Question: I have detected existing arrows and shapes in an image and i want to know ,
how to determine where the arrow is coming from and going to , i have the starting and ending points of each arrow and x ,y,width, height of each other shape .
I tried calculating the slope of each arrow to extend the arrow and check if an intersection occurs but it is not giving good results .
I expected to know what shapes are connected to each arrow but some arrows are only connected with one shape .
'''
#Looping over detected shapes
for i in range(len(Shapes)-1,0,-1):
#Check if the shape is an arrow
if Shapes[i][4]=="Arrow":
points=Shapes[i][6]
StartX = points[0, 0, 0]
StartY = points[0, 0, 1]
Ind = np.argmax(points[:, :, 1])
MaxX = points[Ind, 0, 0]
Maxy = points[Ind, 0, 1]
#Calculating Line equation
m=(Maxy-StartY)/(MaxX-StartX)
b=StartY-m*StartX
#loop on every shape to check connected edges
for j in range(len(Shapes)-1,0,-1):
#Escape if it is an arrow
if Shapes[j][4] == "Arrow":
continue
#I use the x of the shape to calculate the y of the arrow
# x is the upper left corner of each shape
# check every y from range (X, X+Width of the shape )
x = Shapes[j][0]
while x<Shapes[j][0]+Shapes[j][2]:
y=m*x+b
x+=1
#if the calculated Y overlaps with the shape then it is
#connected to that shape
if y in range(Shapes[j][1]-100,Shapes[j][1]+Shapes[j][3]+100):
Shapes[i].append(Shapes[j][7])
Found=True
break
'''
Input Image

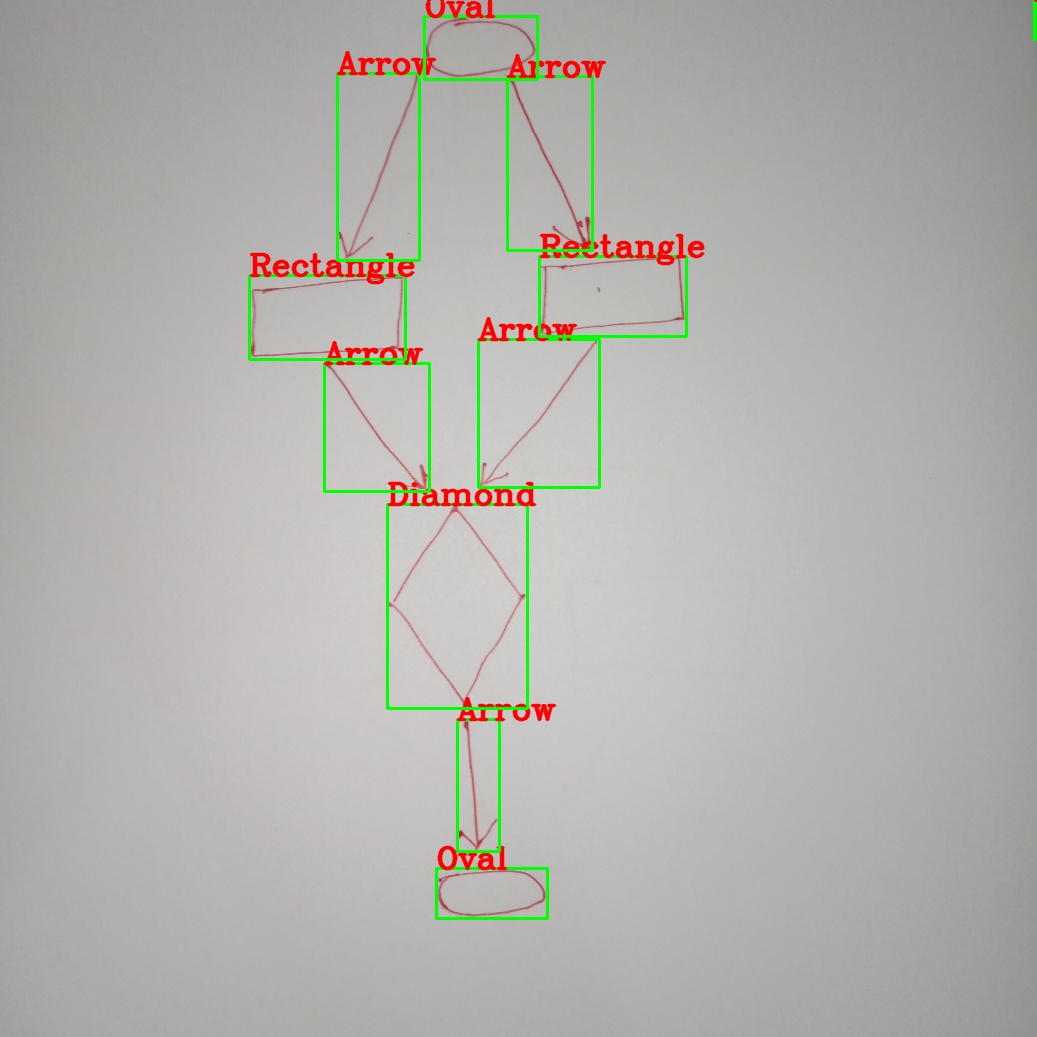
Answer: So it appears that you are trying to find which shapes the line of each arrow intersects. I see two flaws in your code that might cause an issue, but I don't know if they are what is causing some arrows to only be connected to one shape according to your code.
First, you calculate slope and y-intersection of each arrow. Later, for each shape you see if for that shape's x values, the equation crosses into the y range of that shape. However, when you find the slope and y-intersection, you use division, which could return a float (a non-integer number, such as 2.5). The issue with this is that range() only finds whole numbers. Therefore, if, for example, the slope of an arrow is 2.143, it is likely that when you find the y value of that arrow, it will be a non-whole number and therefore not cross into the range of the y-values of the shape. A solution is to replace the
'if y in range(Shapes[j][1]-100,Shapes[j][1]+Shapes[j][3]+100):'
with
'if y > Shapes[j][1]-100 and y < Shapes[j][1]+Shapes[j][3]+100:'
Also, to run through each shape, you use
'for j in range(len(Shapes)-1,0,-1):'
This means that if 'Shapes' had a length of 5, the for loop would set j to 4, 3, 2, and 1 in that order. However, when referring to a list with a length of 5, you can refer from 0 to 4, not from 1 to 4, since the first item in a list has an index of 0, not 1. Therefore, the for loop should read:
'for j in range(len(Shapes)):'
Or, if you have some reason to count downwards, which it doesn't seem like you have but I may be missing something, you can use:
'for j in range(len(Shapes)-1,-1,-1):'
Hope this helps!
-Theo